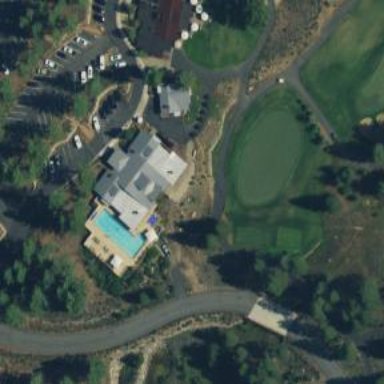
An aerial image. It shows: Path for golf carts.